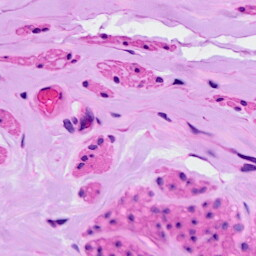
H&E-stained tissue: Ovarian